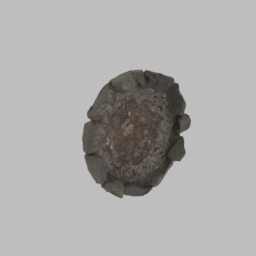
Label: architecture